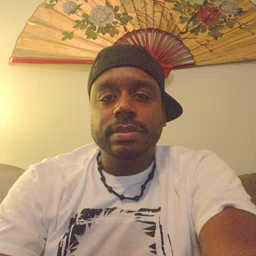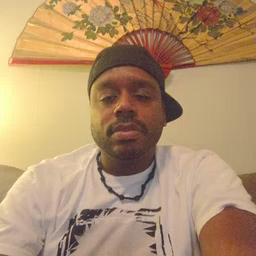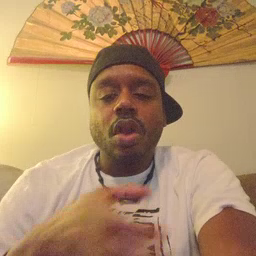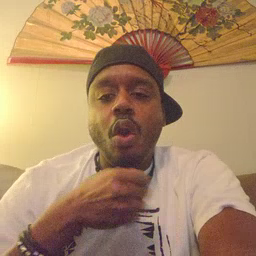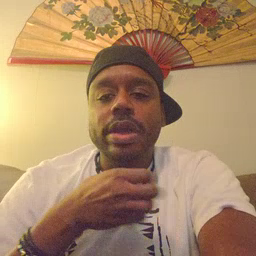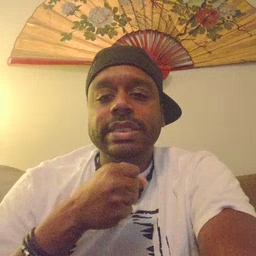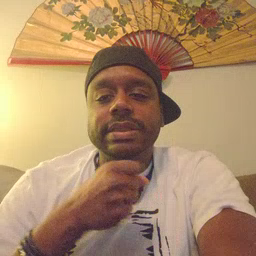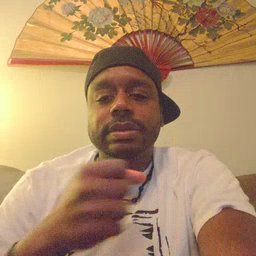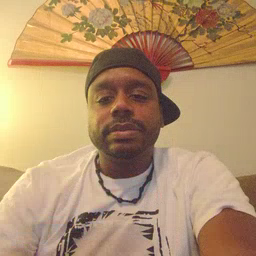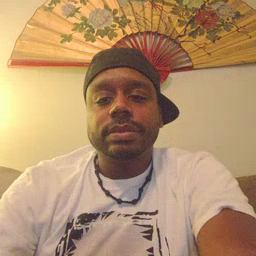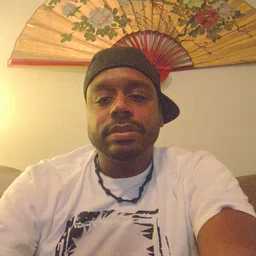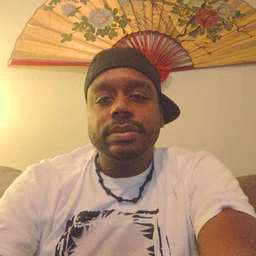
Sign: orange